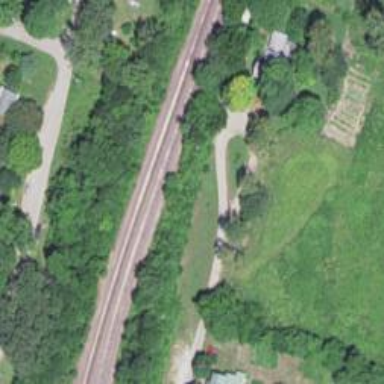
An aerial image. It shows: Railway siding for service.